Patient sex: M
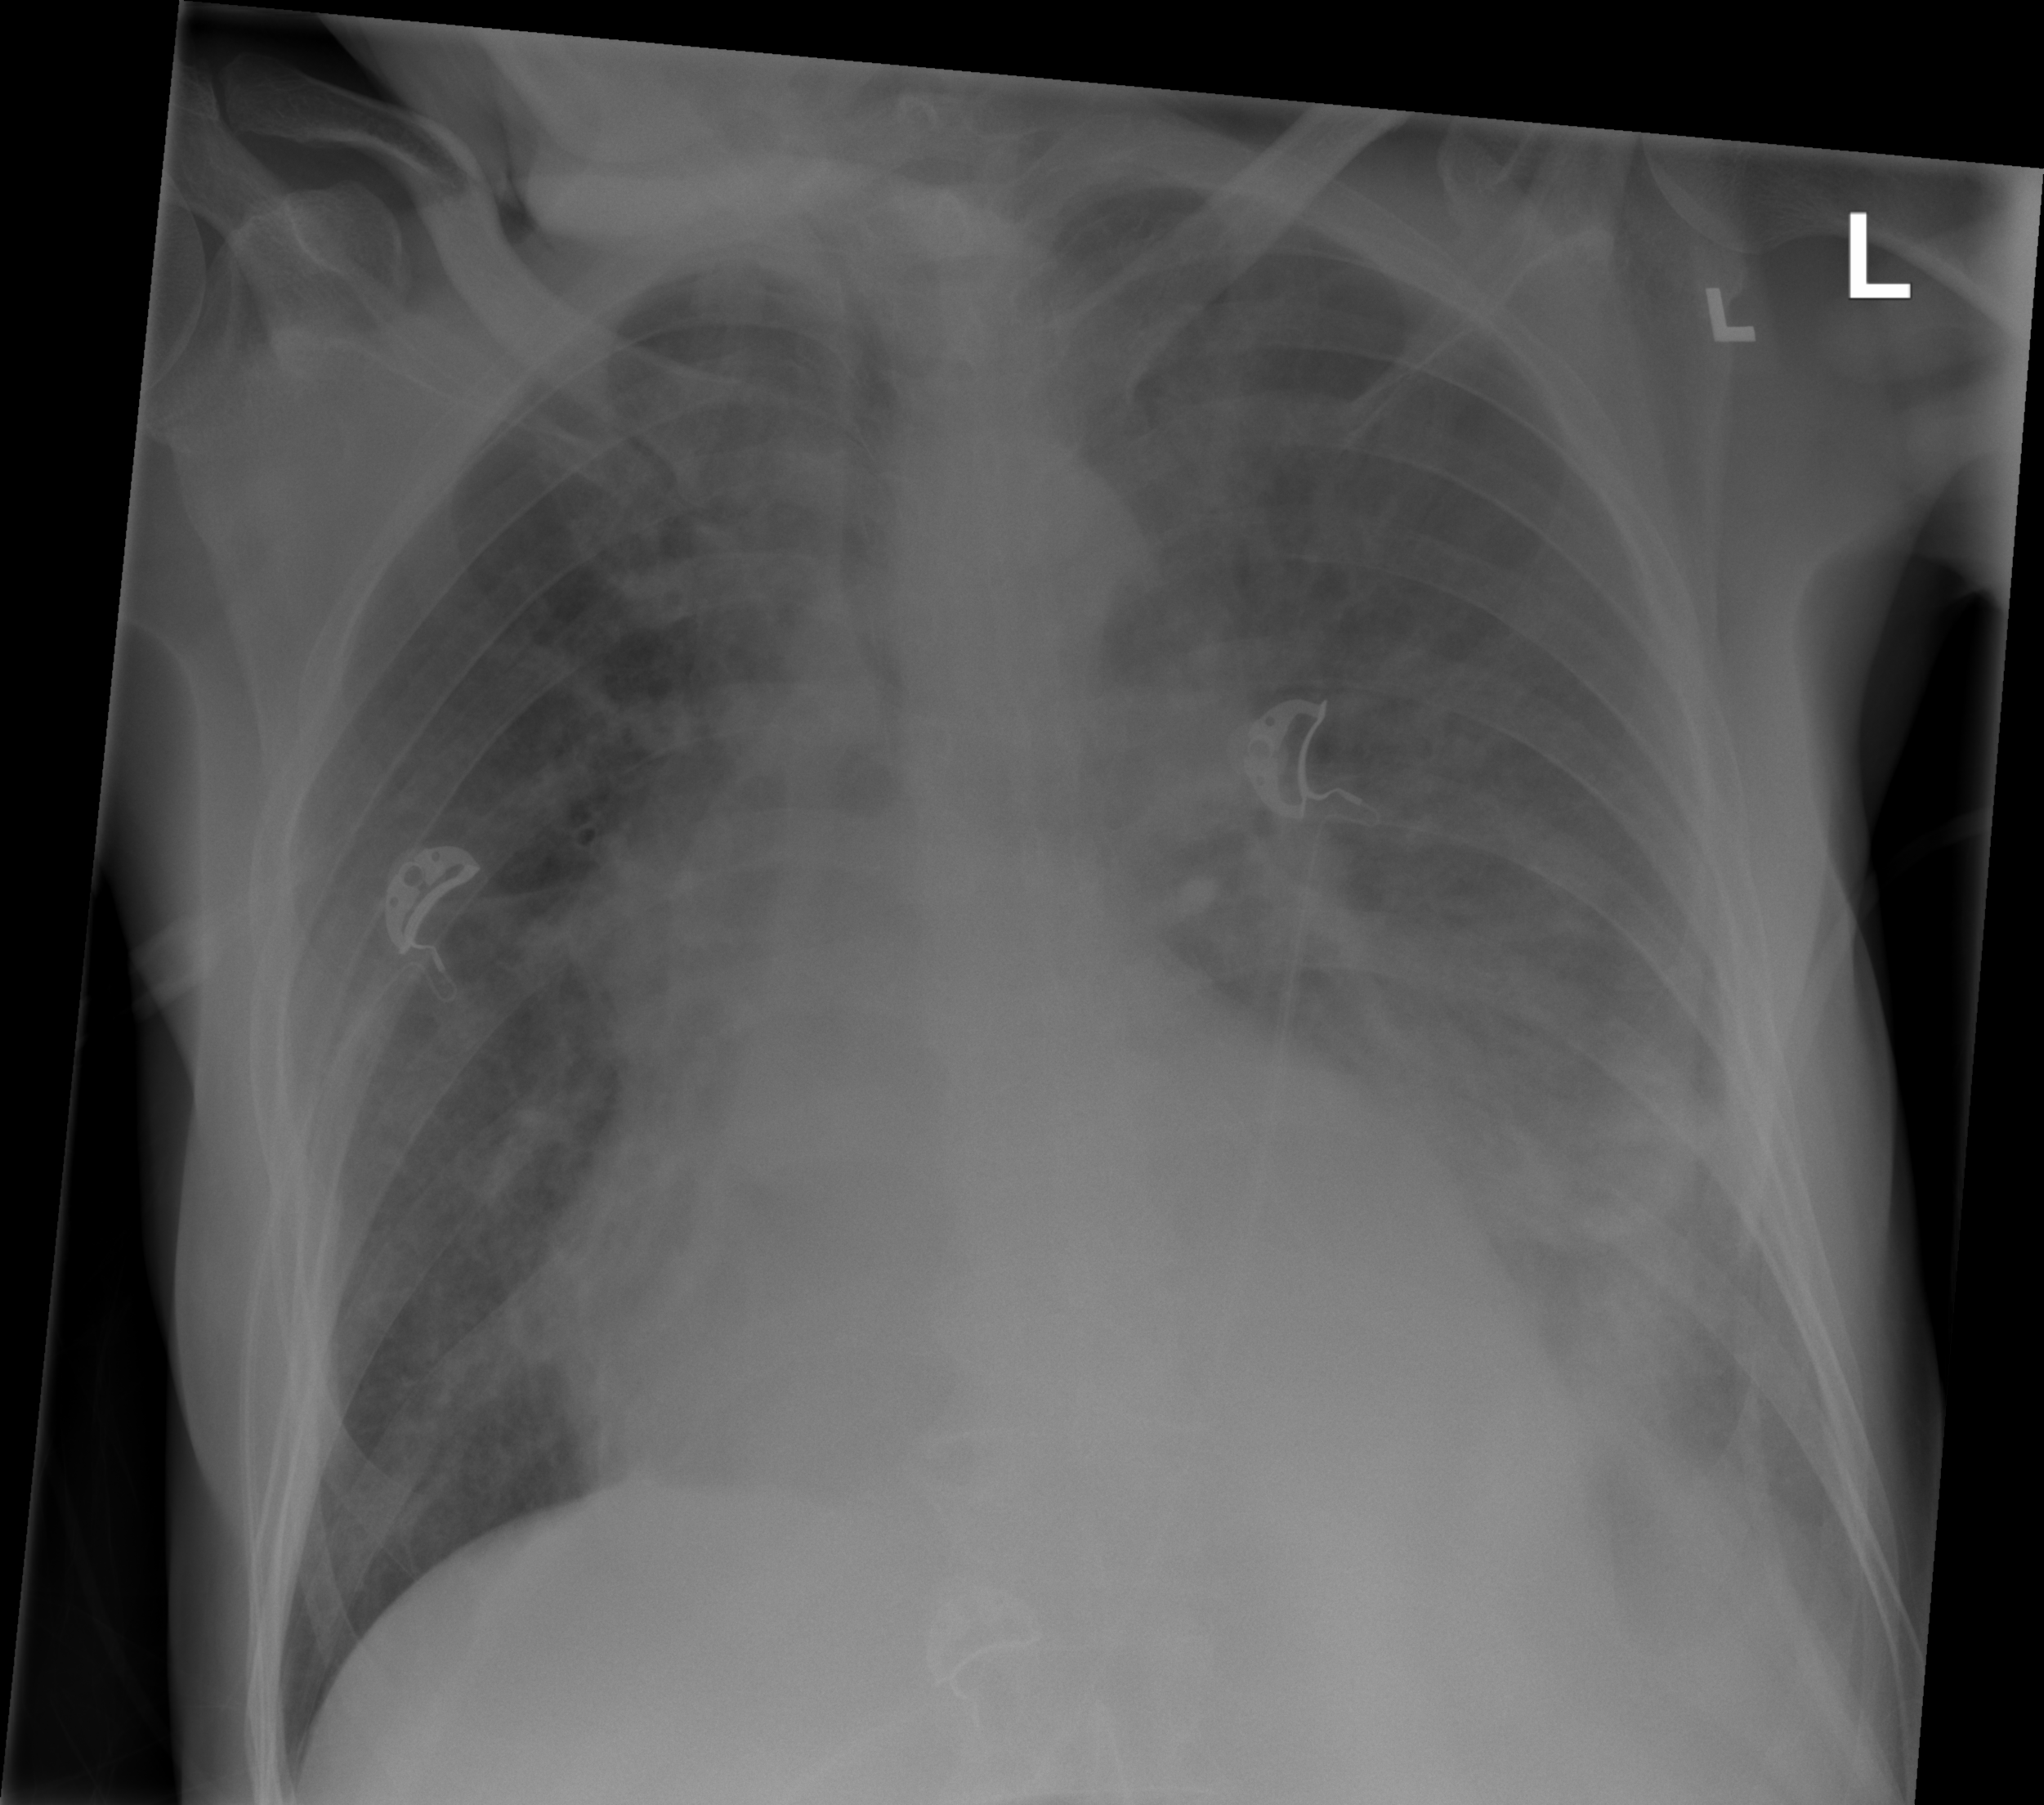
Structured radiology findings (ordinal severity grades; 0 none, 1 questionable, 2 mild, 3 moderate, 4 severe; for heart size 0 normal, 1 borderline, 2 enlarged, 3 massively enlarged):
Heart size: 2
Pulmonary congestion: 3
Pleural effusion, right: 0
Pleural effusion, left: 2
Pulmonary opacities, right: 2
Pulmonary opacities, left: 3
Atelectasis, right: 0
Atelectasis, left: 2